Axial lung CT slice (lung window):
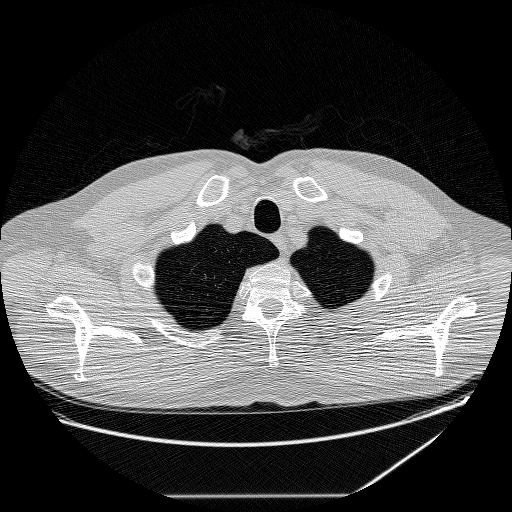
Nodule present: no